Interaction volume radius: 5 \u00c5
Interaction volume height: 10 \u00c5
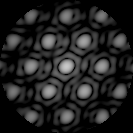
Disorder parameter: 0.0615